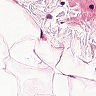
Metastatic tissue present: no